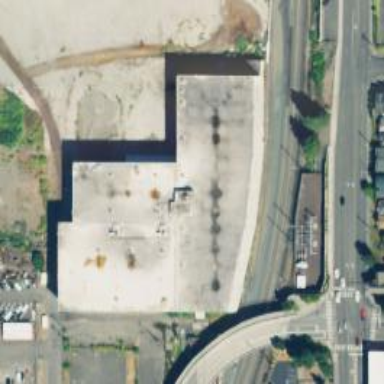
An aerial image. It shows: Industrial building.